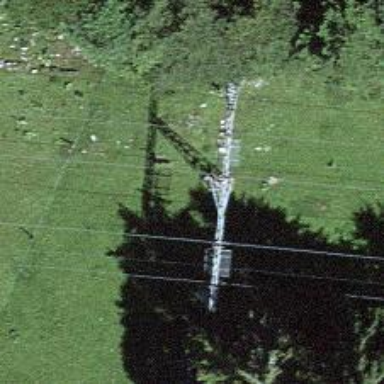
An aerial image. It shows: Pylon for aerialway.